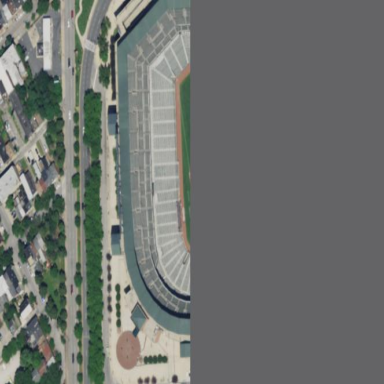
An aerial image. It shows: Baseball stadium.